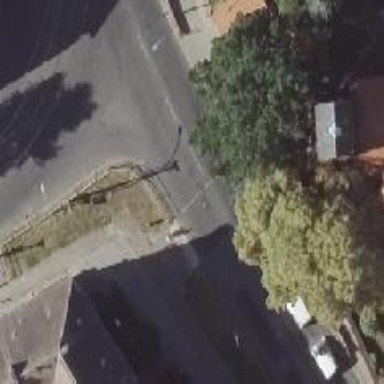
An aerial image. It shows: Road with traffic signals for signaling.